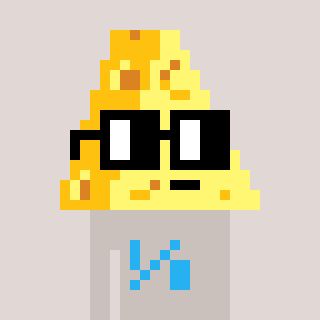
a pixel art character with square black glasses, a cheese-shaped head and a foggrey-colored body on a warm background